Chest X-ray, PA view. Patient: 75 years old, sex M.
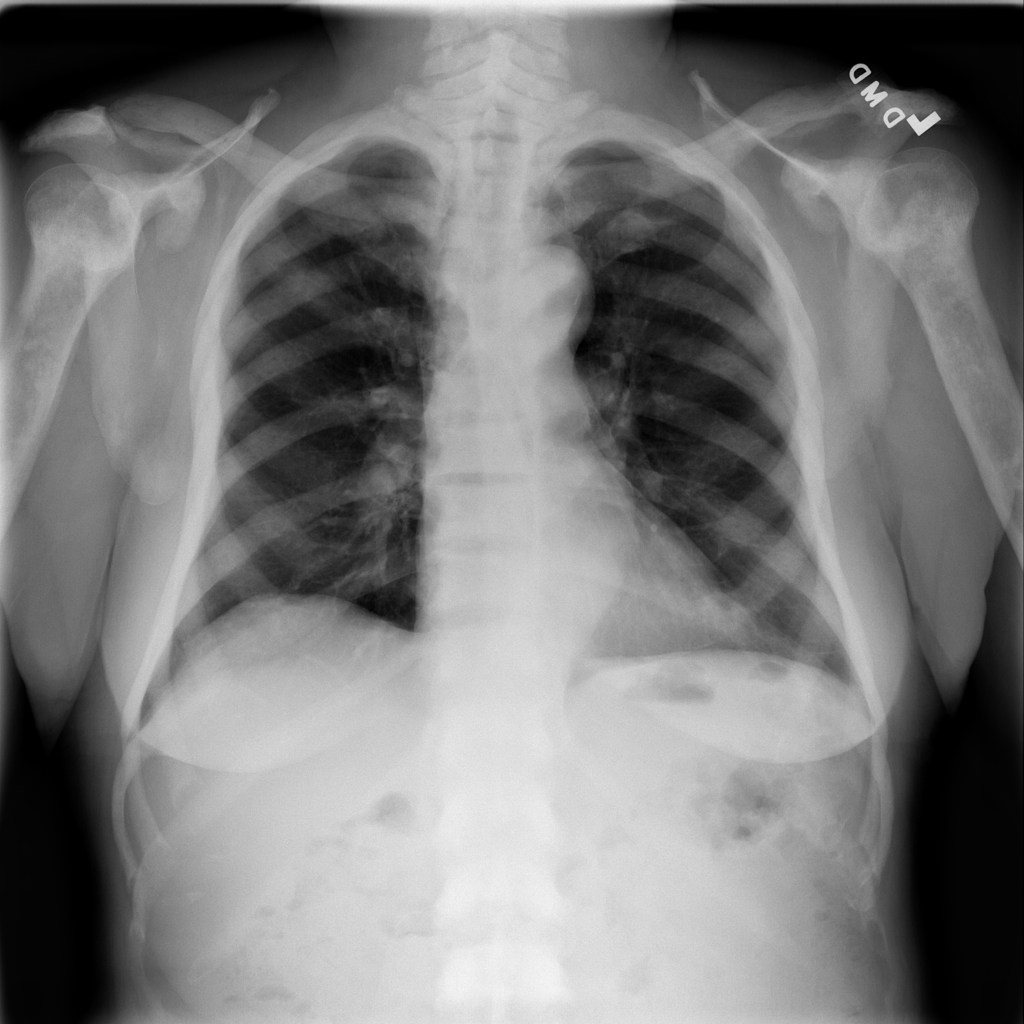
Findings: No Finding